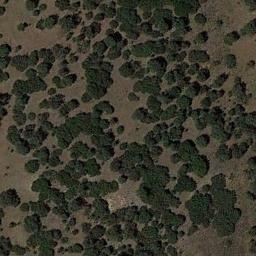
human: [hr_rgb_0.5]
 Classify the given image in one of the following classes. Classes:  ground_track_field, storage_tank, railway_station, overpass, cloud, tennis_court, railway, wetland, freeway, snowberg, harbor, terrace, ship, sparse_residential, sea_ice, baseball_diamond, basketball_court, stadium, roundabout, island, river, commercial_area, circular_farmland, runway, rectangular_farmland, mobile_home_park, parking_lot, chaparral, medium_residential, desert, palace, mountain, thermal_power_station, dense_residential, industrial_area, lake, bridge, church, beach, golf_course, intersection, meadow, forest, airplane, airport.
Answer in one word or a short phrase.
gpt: chaparral